Question: At each time, any colored ball can be exchanged with the white ball. How many such exchanges are needed at least to make all the red balls arranged in front of the blue balls and blue balls in front of the yellow balls (white ball positions are arbitrary)?
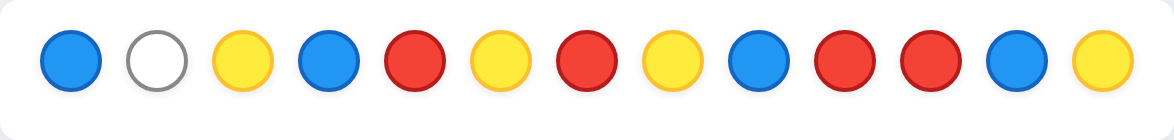
Answer: 9